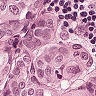
Metastatic tissue present: yes